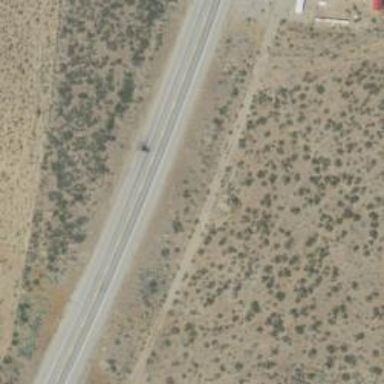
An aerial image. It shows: Asphalt road designated as trunk highway.